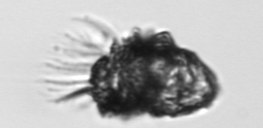
Label: Tintinnopsis